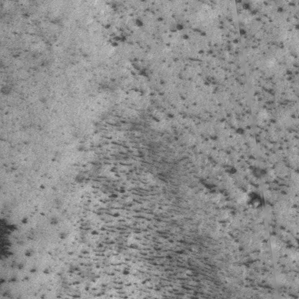
Label: frost